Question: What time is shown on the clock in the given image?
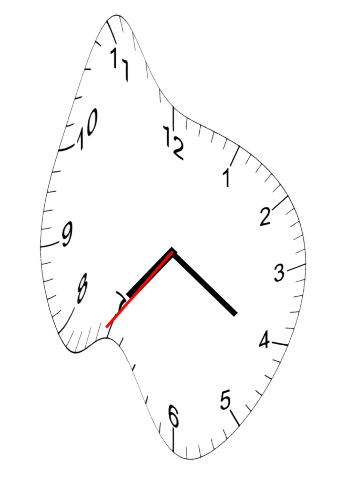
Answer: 07:20:36